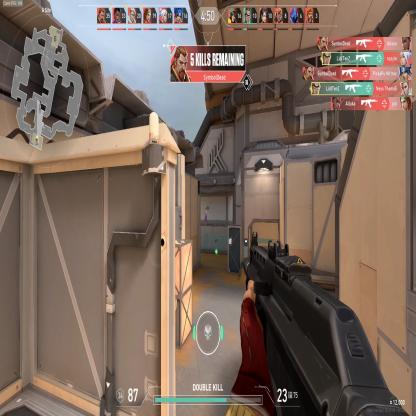
Label: enemy